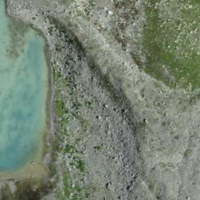
EUNIS habitat code: 31
Species observed at this site:
Geum reptans
Geum montanum